Field crop: maize
Growth stage: 2
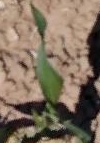
Species: maize